Question: UPDATED...
I want to call kdiff from Console application. So I'm building two files and want to compare they at the end of executing my program:
'''
string diffCmd = string.Format("{0} {1}", Logging.FileNames[0], Logging.FileNames[1]);
// diffCmd = D:denisenko\DbHelper\DbHelperin\Debug\Reports_Nov 06_30_46_DiscussionThreads_ORIGIN.txt D:denisenko\DbHelper\DbHelperin\Debug\Reports_Nov 06_30_46_DiscussionThreads_ORIGIN.txt
System.Diagnostics.Process.Start(@"C:\Program Files (x86)\KDiff3\kdiff3.exe", diffCmd);
//specification is here http://kdiff3.sourceforge.net/doc/documentation.html
'''
It runs kdiff3 tool, but something wrong with filenames or command... Could you please look on screenshot and say what is wrong?

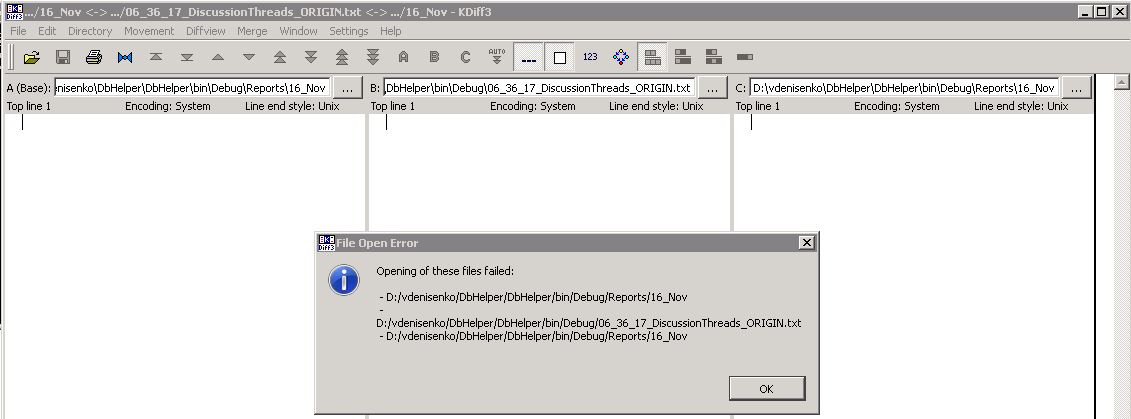
Answer: You need to use 'Process.Start()':
'''
string kdiffPath = @"c:\Program Files\Kdiff3.exe"; // here is full path to kdiff utility
string fileName = @"d:
ile1.txt";
string fileName2 = @"d:
ile2.txt";
Process.Start(kdiffPath,String.Format(""{0}" "{1}"",fileName,fileName2));
'''
Arguments as described in the docs: 'kdiff3 file1 file2'